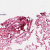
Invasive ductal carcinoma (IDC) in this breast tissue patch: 0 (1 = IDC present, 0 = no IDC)